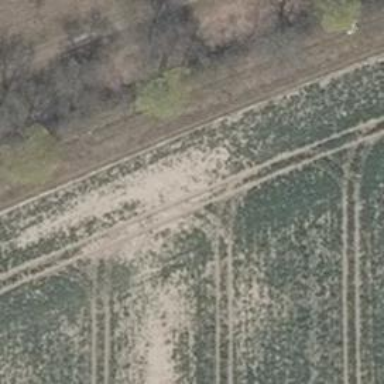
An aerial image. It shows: Grass track road with grade 5 tracktype.